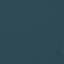
Land use / land cover class: SeaLake